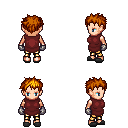
a pixel art fantasy rpg character, female body template, human, light skin, maroon tunic, gold greaves, dark blonde bedhead hairstyle, metal gloves, gray slippers, four views (front, back, left, right), 2x2 character sprite sheet, small pixel art, hard edges, no anti-aliasing